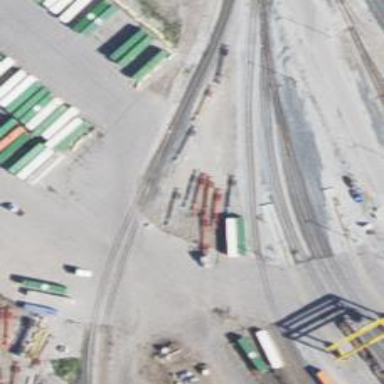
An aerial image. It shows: Abandoned railway yard is depicted.